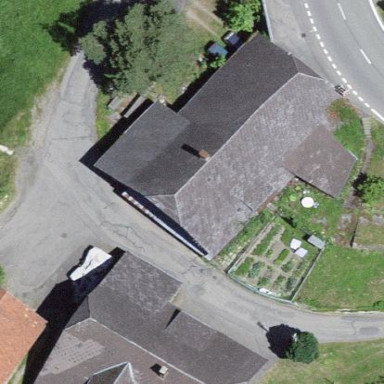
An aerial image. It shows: Farm building.